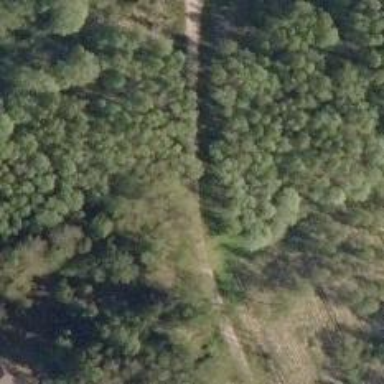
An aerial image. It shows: Cycleway.